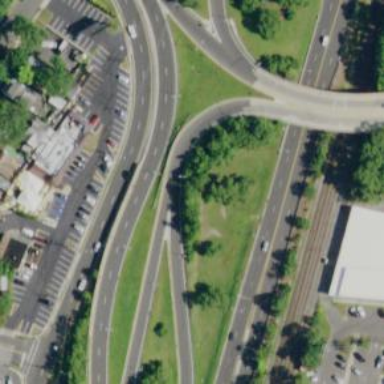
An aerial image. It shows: Trunk link highway.